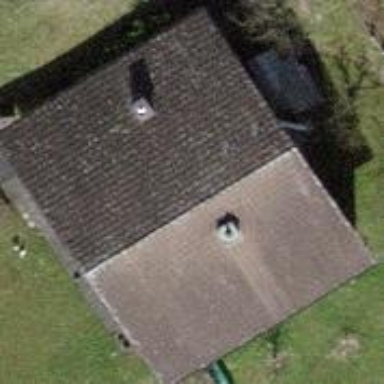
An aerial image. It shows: Detached building.